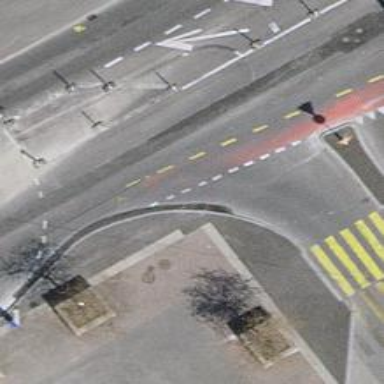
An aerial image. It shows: Primary highway with asphalt surface circling roundabout. Trolley wires are present.